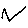
Label: zigzag